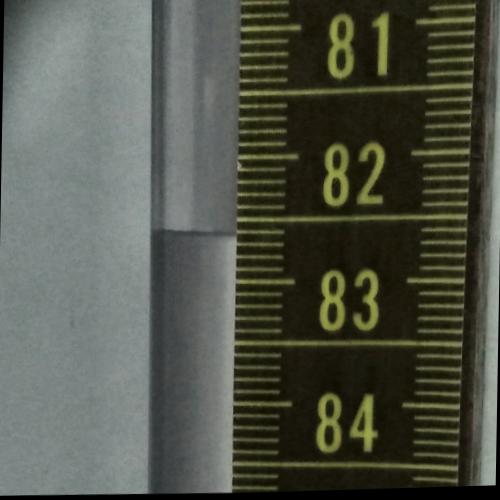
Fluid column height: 82.6 cm